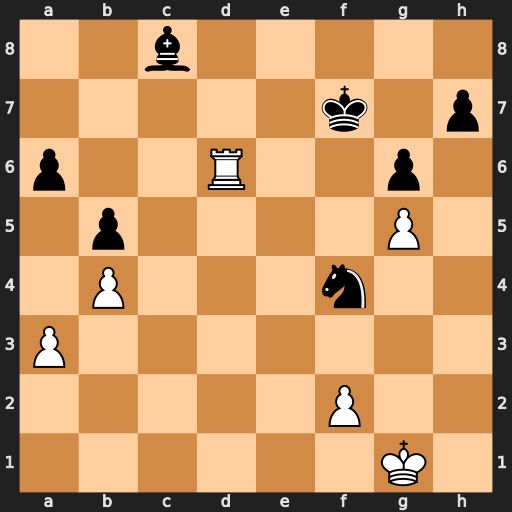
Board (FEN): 2b5/5k1p/p2R2p1/1p4P1/1P3n2/P7/5P2/6K1
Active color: w
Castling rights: -
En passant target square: -
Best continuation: Rf6+ Ke8 Rxf4